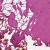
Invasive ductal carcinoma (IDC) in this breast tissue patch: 0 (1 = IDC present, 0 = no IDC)